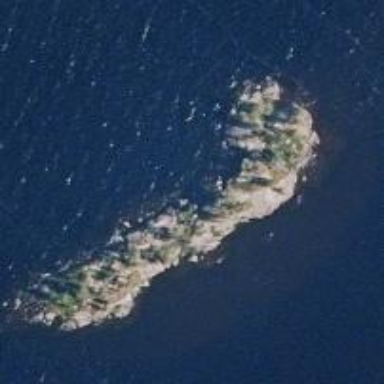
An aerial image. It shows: Islet.